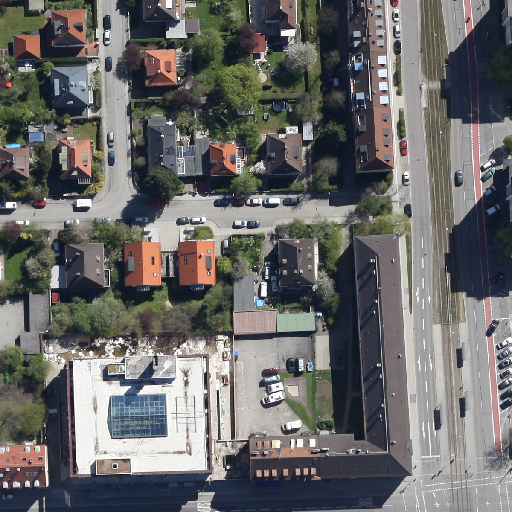
Referring expression: sidewalk along with tree